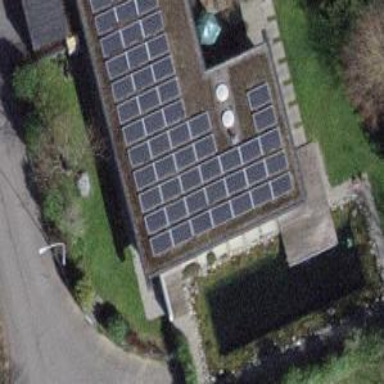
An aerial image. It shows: Solar power generator using photovoltaic panels.